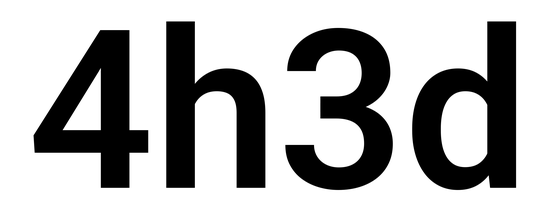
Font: Roboto_SemiBold